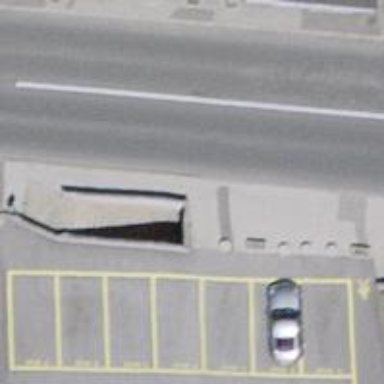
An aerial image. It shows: Footway tunnel.